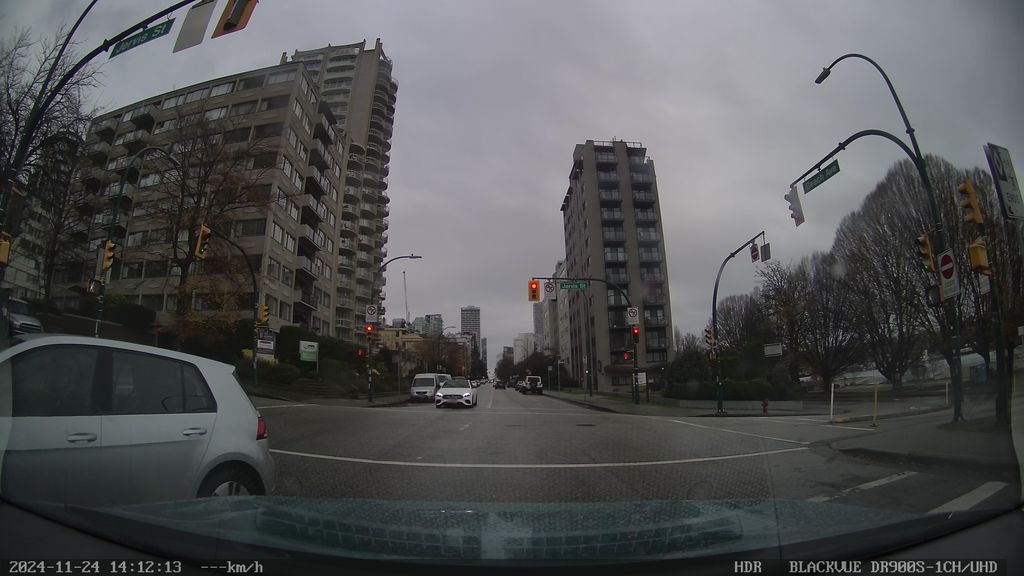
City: vancouver